Question: I've seen those 'CardViews' (I'm not sure they're even 'CardViews') with dividers used in a lot of apps, so I'm guessing there is an easy way to create them.
I wanted to ask how is it exactly done? are those even 'CardViews'?
I couldn't find out more about them because I didn't know the name of the 'View' exactly, so If someone could direct me to an example with code I'd be grateful.
Image example:

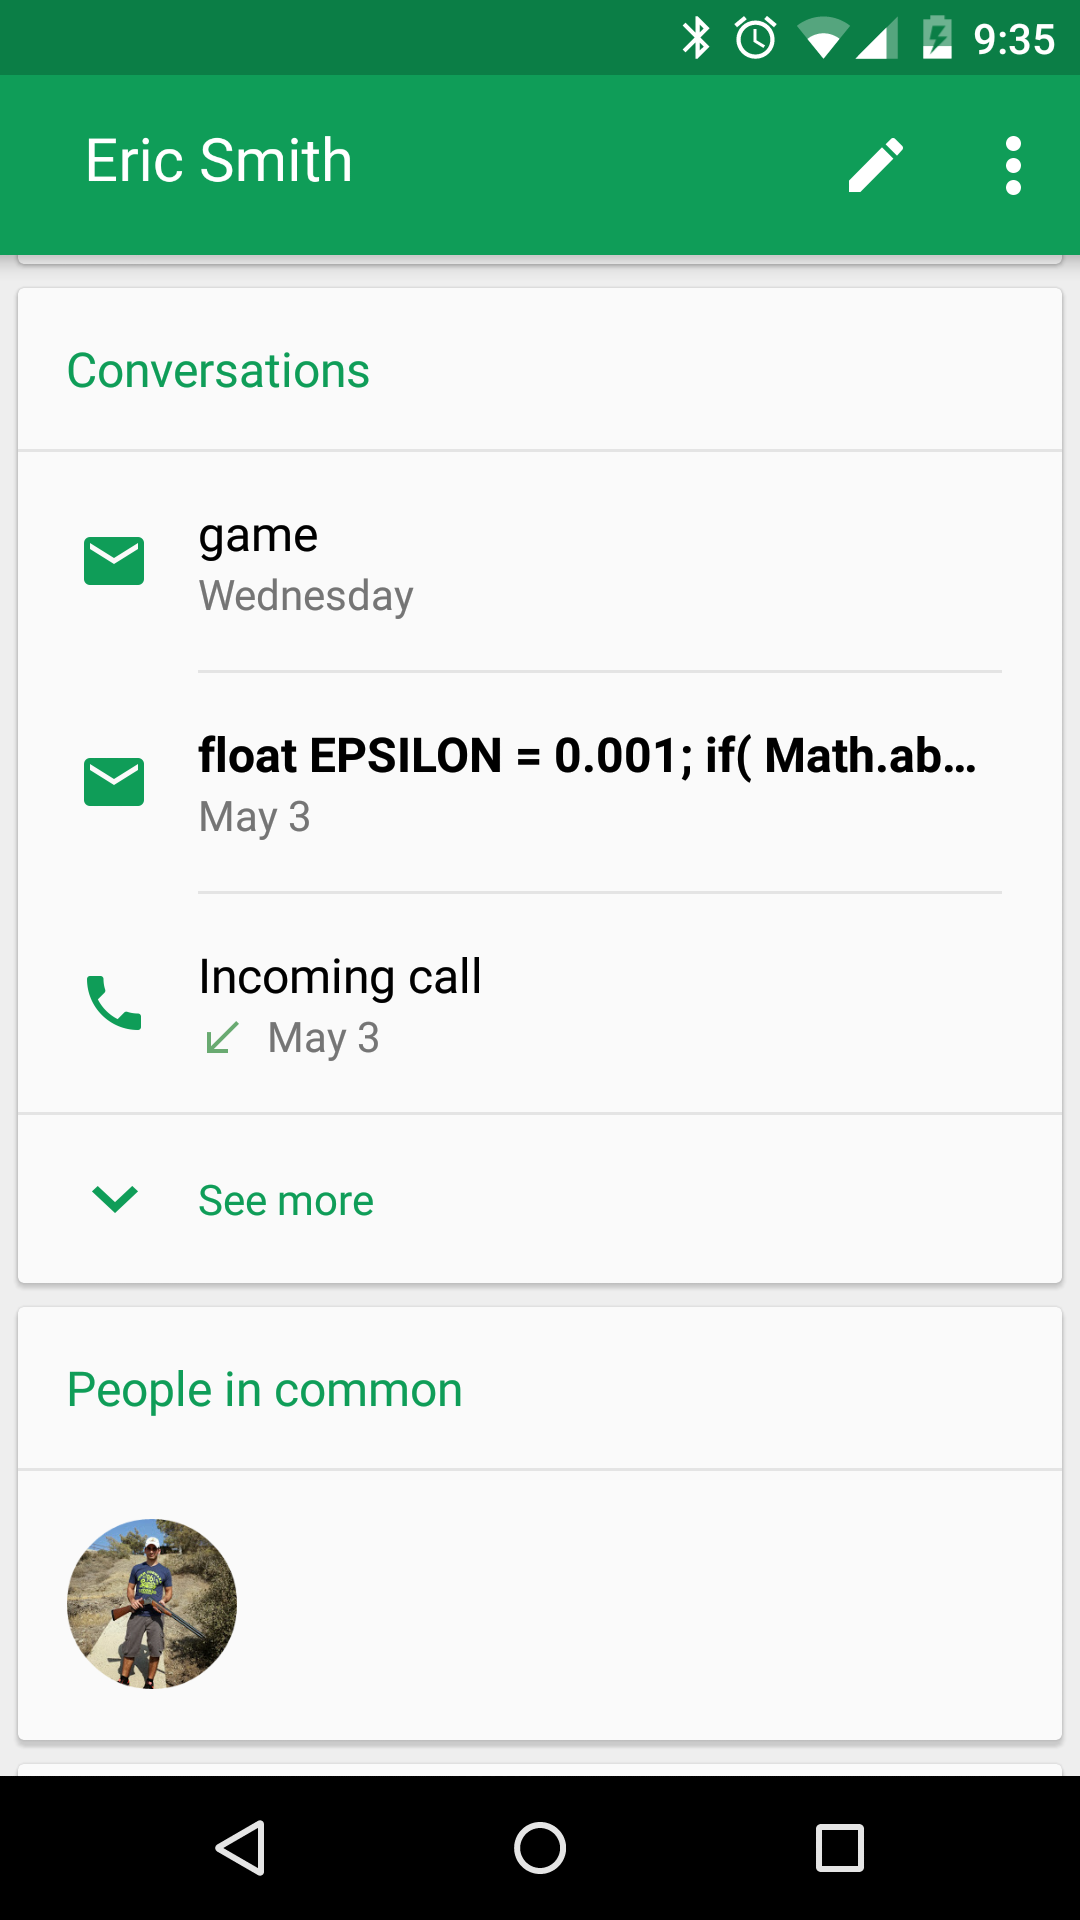
Answer: You can use this code this may help
'''
<android.support.v7.widget.CardView
android:id="@+id/cardview"
android:layout_width="fill_parent"
android:layout_height="wrap_content"
android:layout_marginLeft="@dimen/margin_large"
android:layout_marginRight="@dimen/margin_large"
android:elevation="100dp"
card_view:cardBackgroundColor="@android:color/white"
card_view:cardCornerRadius="8dp">
<LinearLayout
android:layout_width="match_parent"
android:layout_height="match_parent"
android:orientation="vertical">
<LinearLayout
android:layout_width="match_parent"
android:layout_height="50dp"
android:gravity="center_vertical"
android:paddingLeft="25dp">
<TextView
android:layout_width="wrap_content"
android:layout_height="wrap_content"
android:text="Conversations" />
</LinearLayout>
<View
android:layout_width="match_parent"
android:layout_height="2dp"
android:background="@android:color/darker_gray" />
<LinearLayout
android:layout_width="match_parent"
android:layout_height="wrap_content"
android:orientation="vertical"
android:paddingLeft="30dp"
android:paddingTop="20dp"
android:paddingBottom="10dp">
<TextView
android:layout_width="wrap_content"
android:layout_height="wrap_content"
android:text="game" />
...
</LinearLayout>
</LinearLayout>
</android.support.v7.widget.CardView>
'''